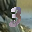
Label: 3